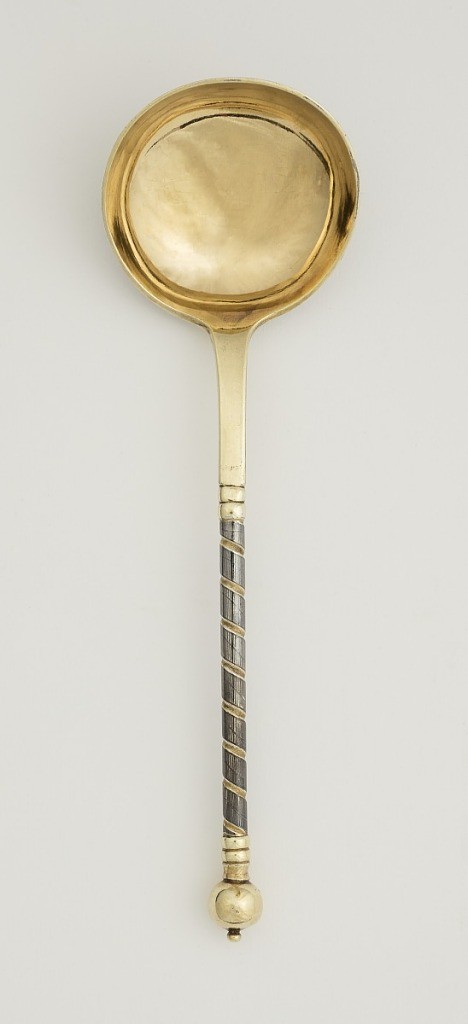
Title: Spoon with Niello Riverscape Scene
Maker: "P Ya"
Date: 1844
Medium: gold plated, silver, niello
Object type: spoon
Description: Spoon with round bowl. Gilded interior and niello reverse showing riverscape with buildings framed by scroll work and surrounded by a stippled gilt ground. Part-twisted stem comprises a striated niello band entwined with gilded band. Gilded ball terminal.